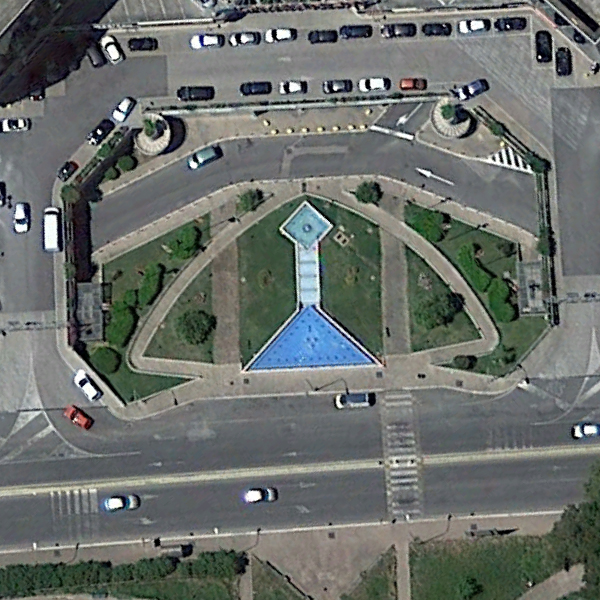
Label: Square